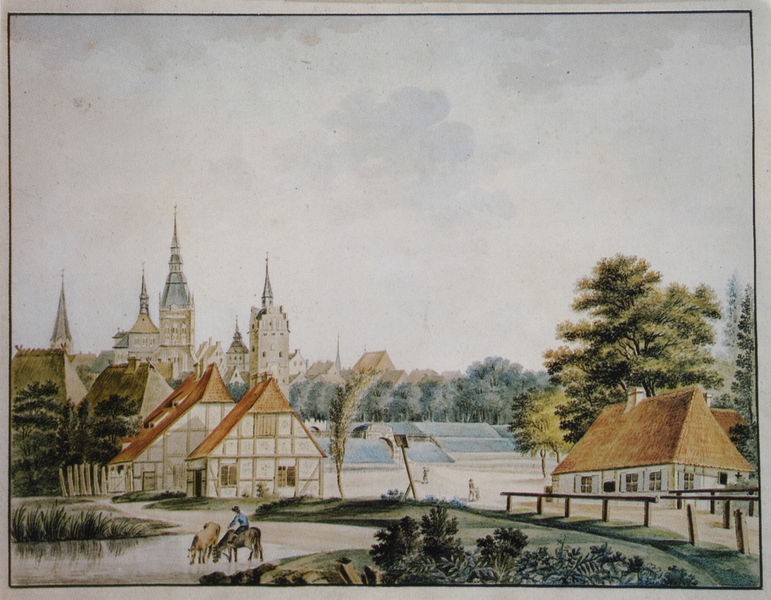
Titel: Ansicht Rostocks vom Gertrudenplatz aus
Künstler: Georg Friedrich Kersting
Standort: Rostock
Institution: Kulturhistorisches Museum
Schlagwörter: baum, blau, himmel, mann, wasser, weiß, wolken, aquarell, bäume, fluss, grün, kirchturm, landschaft, menschen, see, stadt, teich, blumen, fenster, grau, orange, strasse, zeichnung, dach, gras, haus, rot, tiere, weg, wiese, zaun, malerei, trinken, mensch, felder, horizont, häuser, kühe, schilf, spiegelung, brücke, busch, büsche, gebüsch, kirche, land, bauern, brunnen, esel, kamin, kirchturmspitze, pferd, pferde, reiter, turm, deutschland, papier, ansicht, ernte, dorf, dächer, grafik, graphik, kuh, bauernhof, platz, damm, flus, geländer, junge, bauer, kirchen, kirchtürme, ortschaft, stadtansicht, reetdach, türme, dom, koloriert, kathedrale, ländlich, bauernhaus, fachwerk, fachwerkhaus, siedlung, fachwerkhäuser, tränke, tränken, barockhauben, turmspitzen, ochsen, norddeutschland, hauser, satteldach, schronstein, kolloriert, wilken, ot, sdtadt, dorf#haus, steine+, zeichnung vordergrund